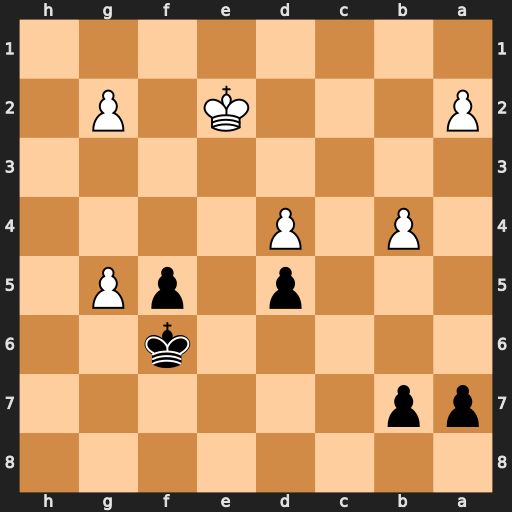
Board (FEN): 8/pp6/5k2/3p1pP1/1P1P4/8/P3K1P1/8
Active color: b
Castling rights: -
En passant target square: -
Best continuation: Kxg5 Kf3 f4 b5 Kf5